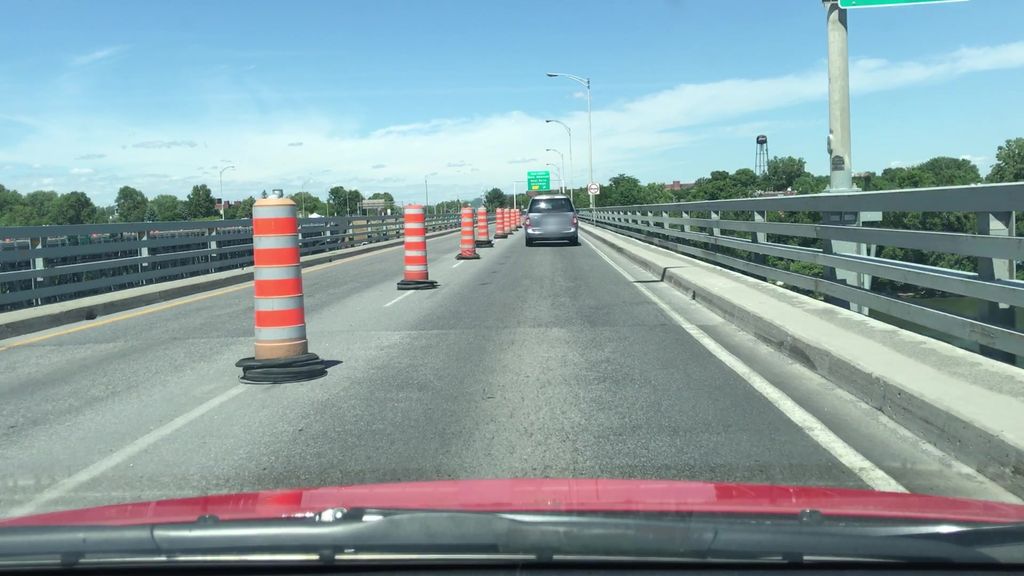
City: montreal